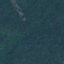
Label: Forest